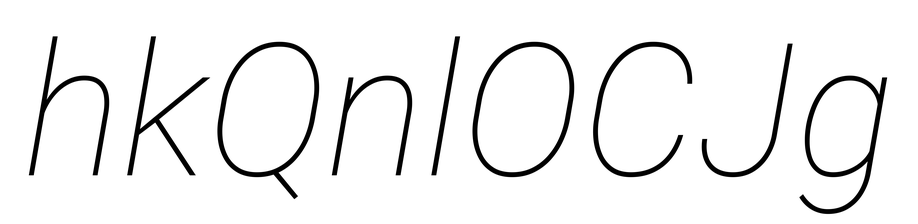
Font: Roboto-Italic_Thin_Italic